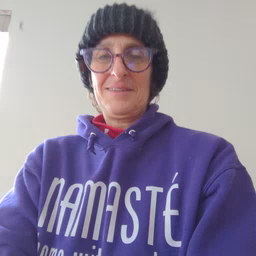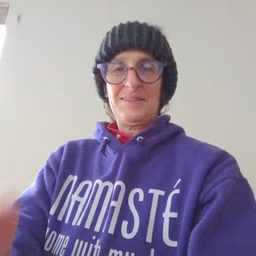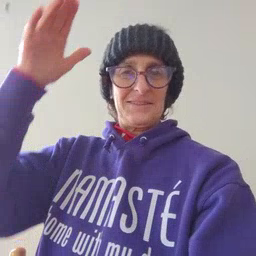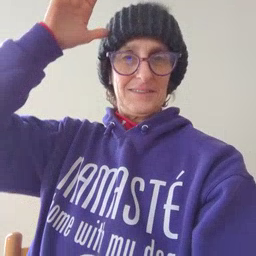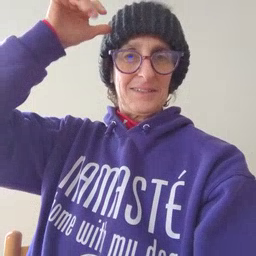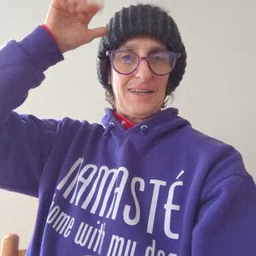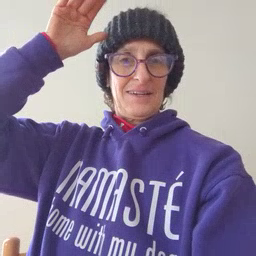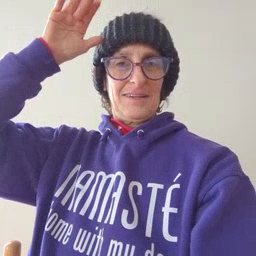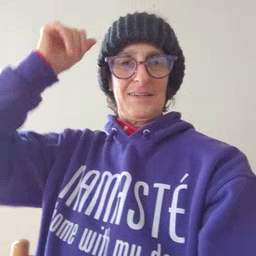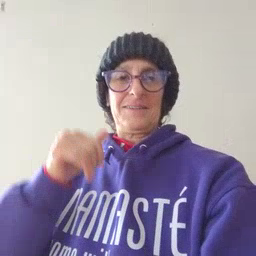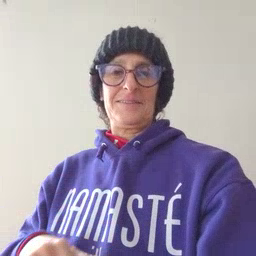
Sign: donkey